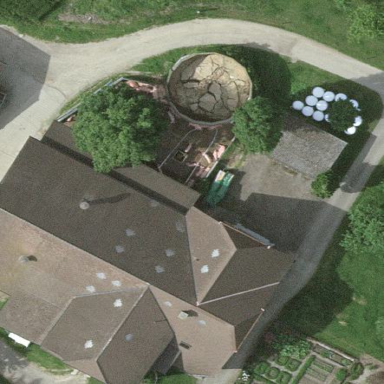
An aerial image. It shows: Farm building.